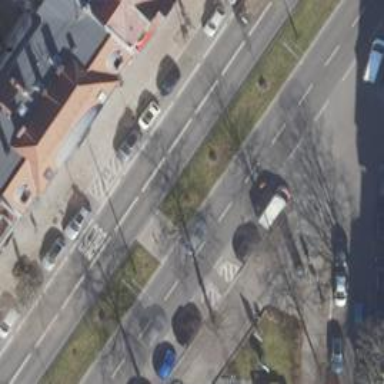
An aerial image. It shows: Asphalt tertiary road with dual carriageway. There is shared bus and cycle lane on the right side.